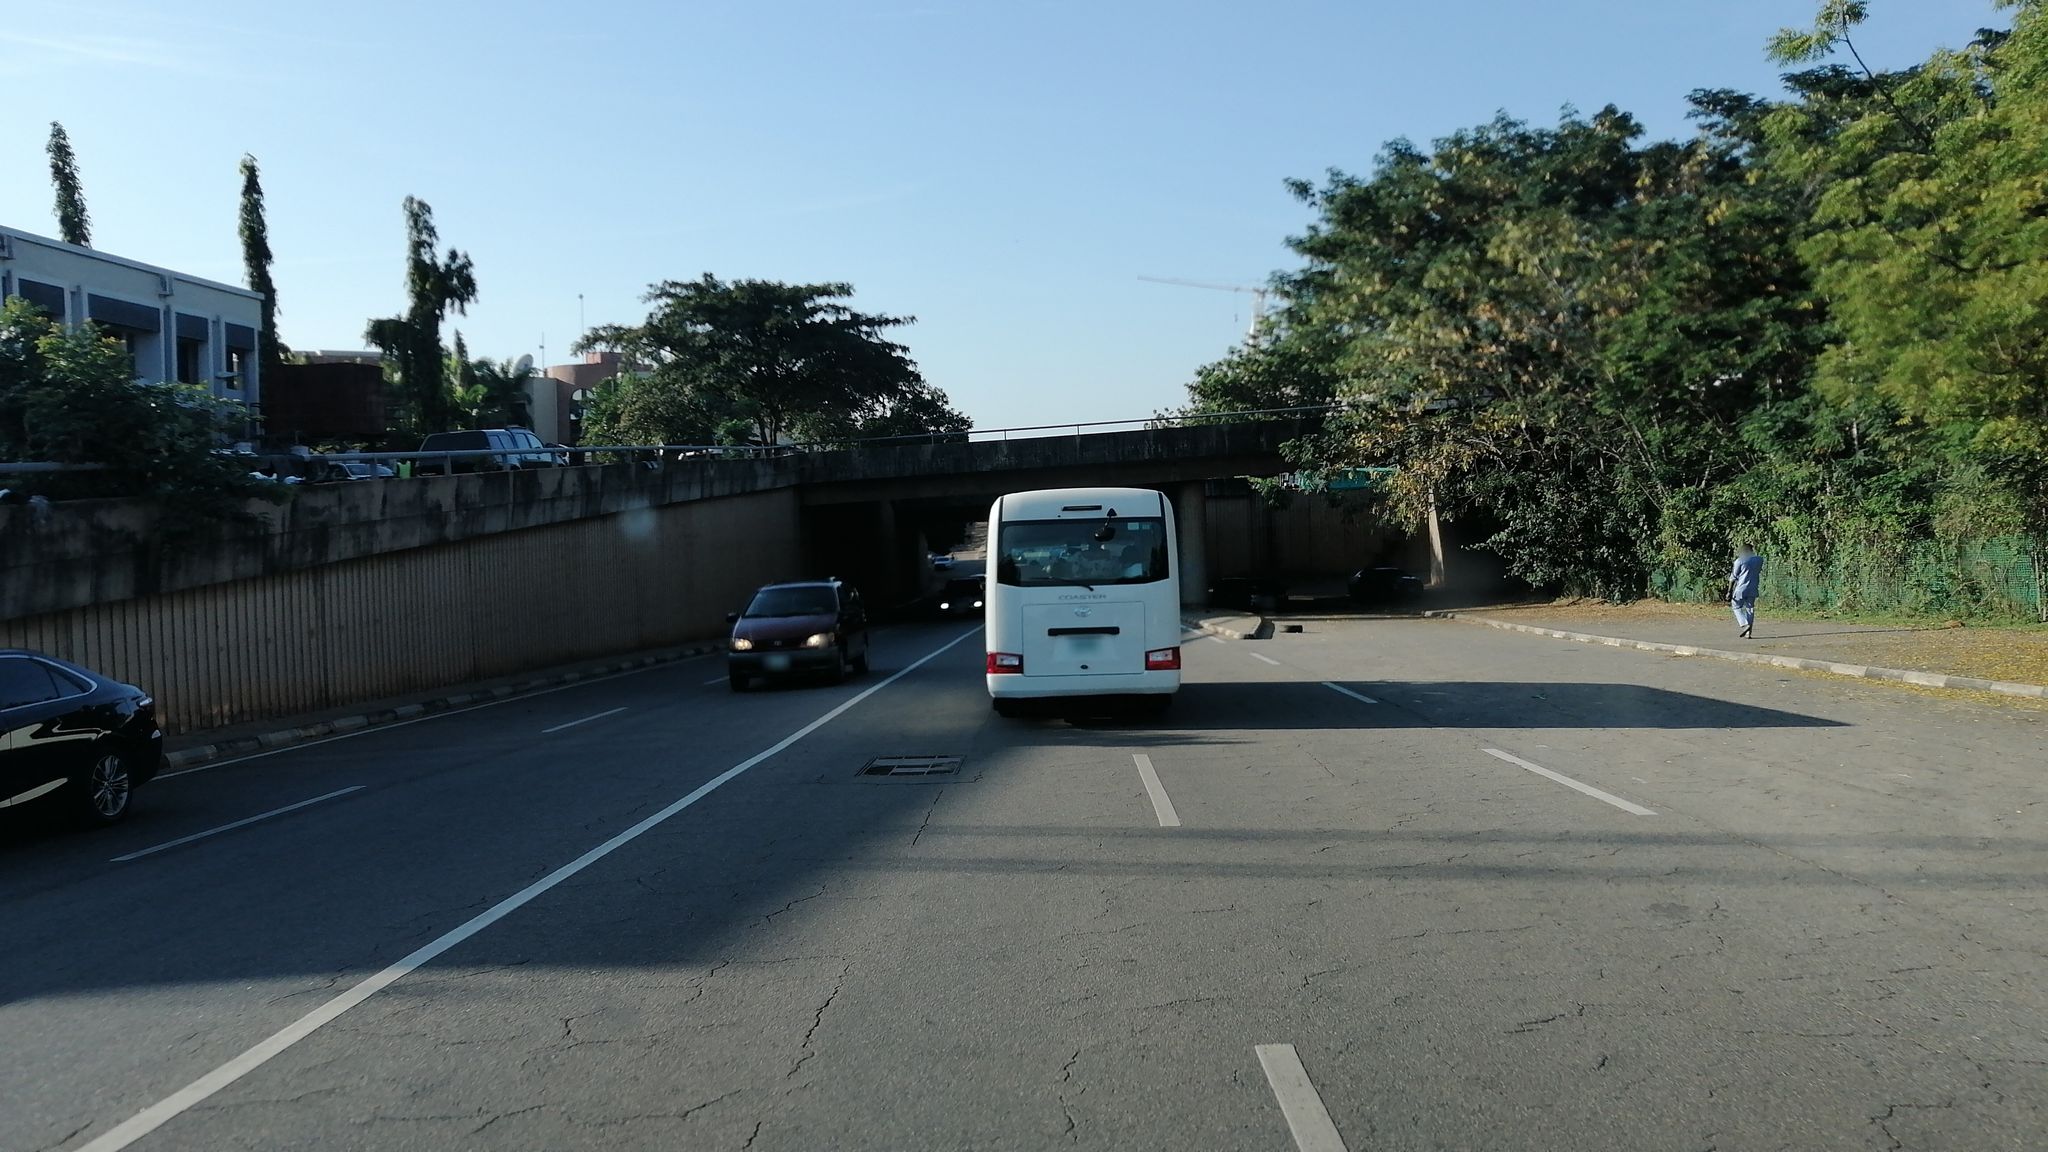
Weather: clear
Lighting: day
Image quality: good
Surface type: driving surface
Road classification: secondary
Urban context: urban centre
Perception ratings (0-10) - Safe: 3.02, Lively: 4.83, Beautiful: 7.53, Boring: 4.23, Depressing: 7.62, Wealthy: 1.82